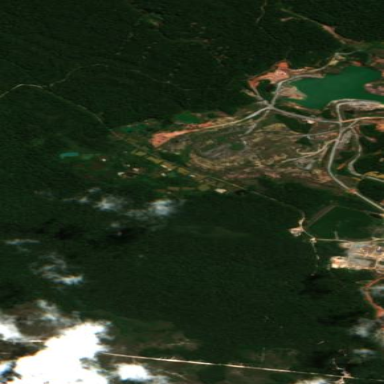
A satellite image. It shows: Quarry area.